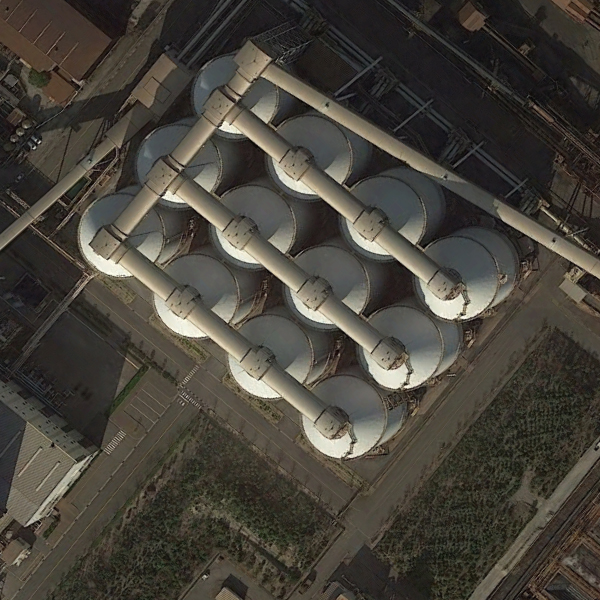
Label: StorageTanks